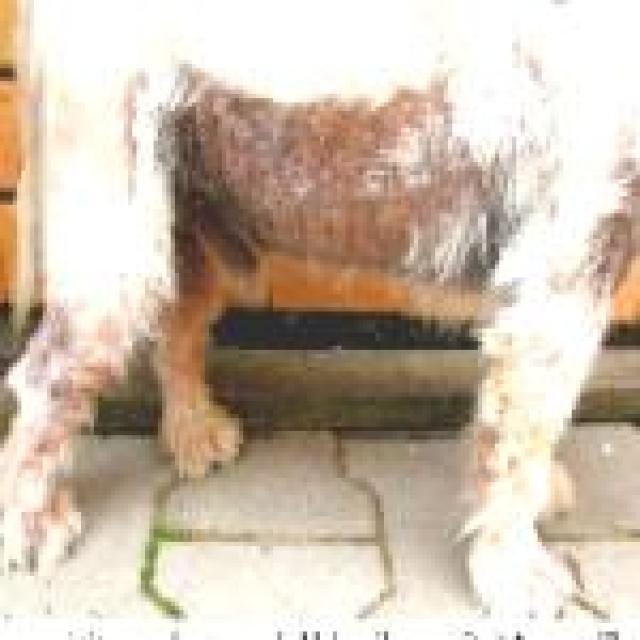
Canine fungal skin infection — characterized by alopecia, scaling, crusting, and circular lesions. Common agents include Malassezia and Candida species.